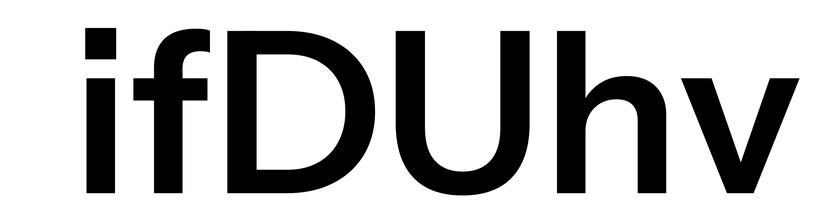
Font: InstrumentSans_SemiBold